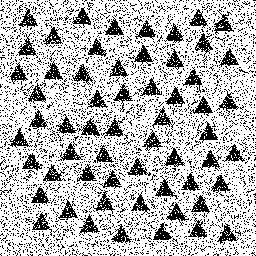
Squares: 0
Triangles: 59
Stars: 0
Total shapes: 59